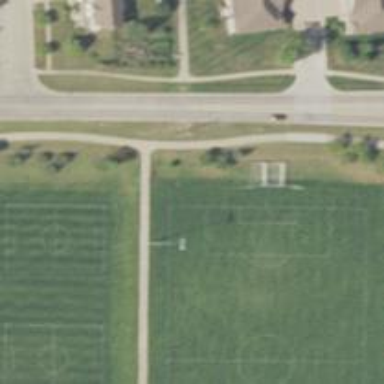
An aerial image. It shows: Soccer pitch for outdoor sports and leisure activities.